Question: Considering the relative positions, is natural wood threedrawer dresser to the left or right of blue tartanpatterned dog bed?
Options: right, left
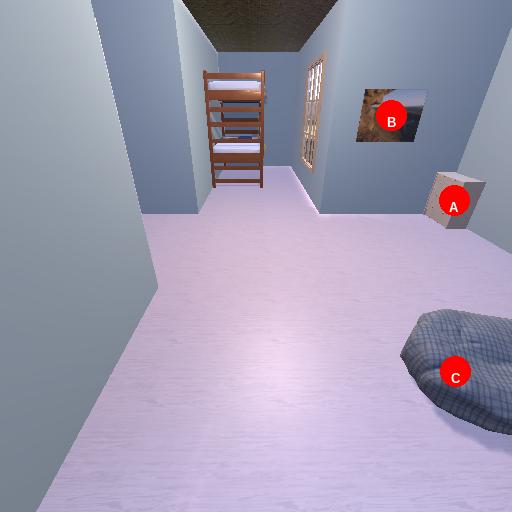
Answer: right